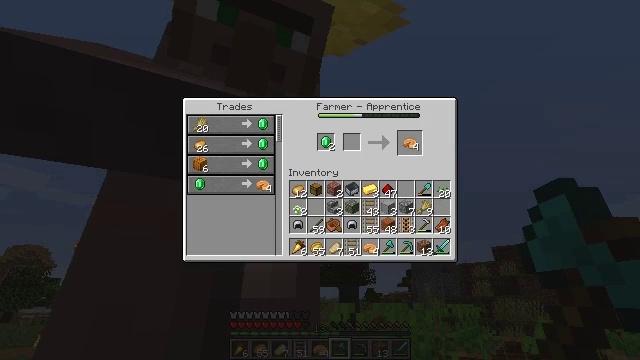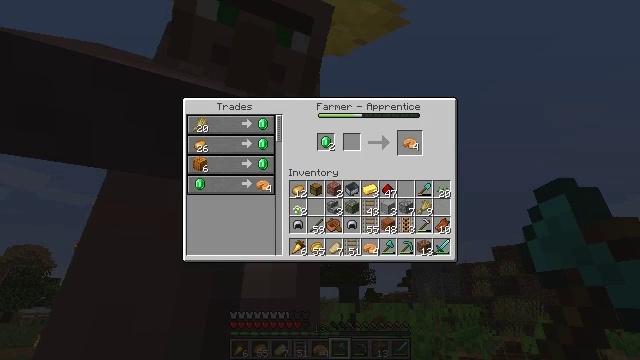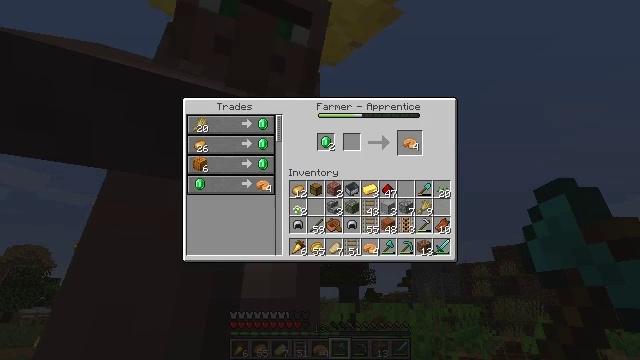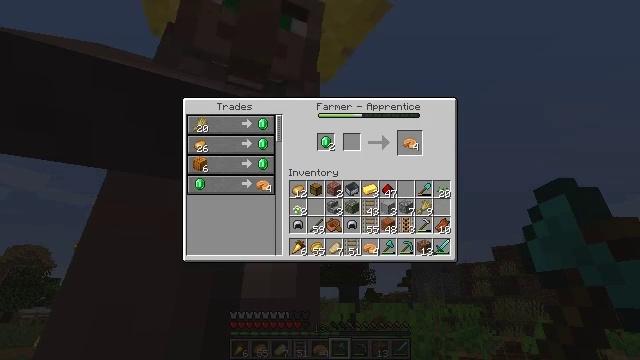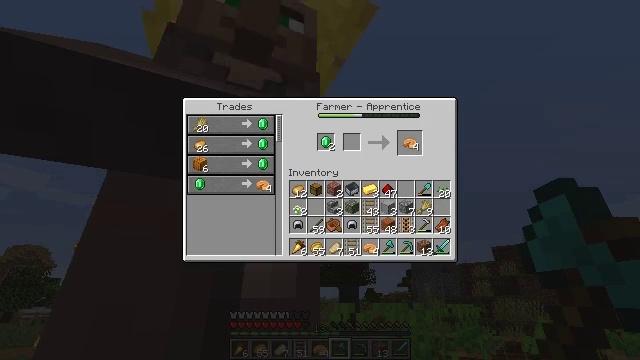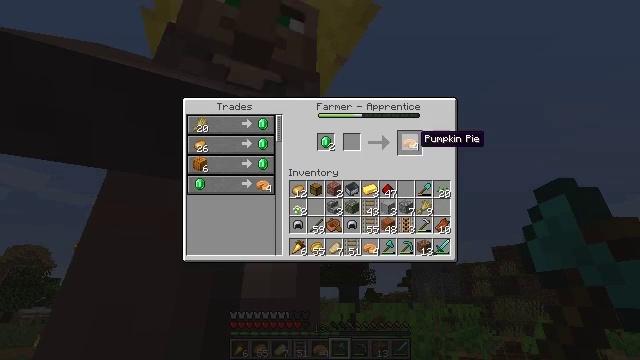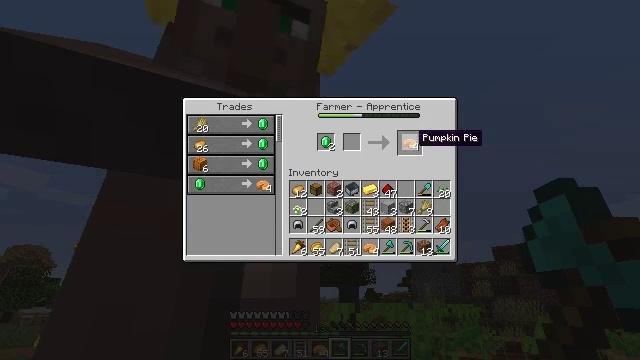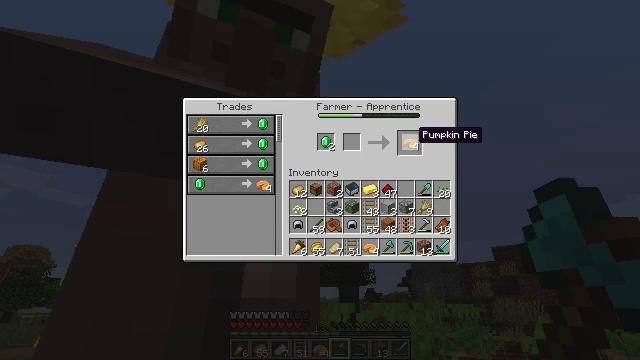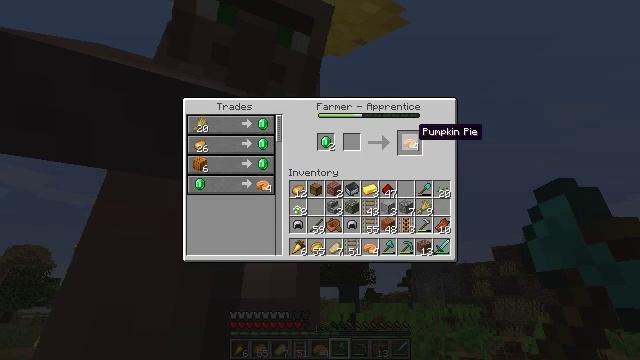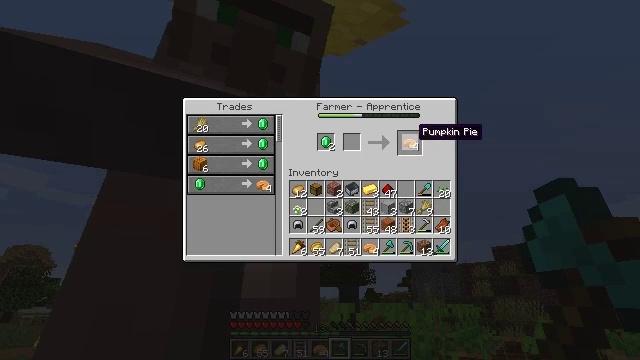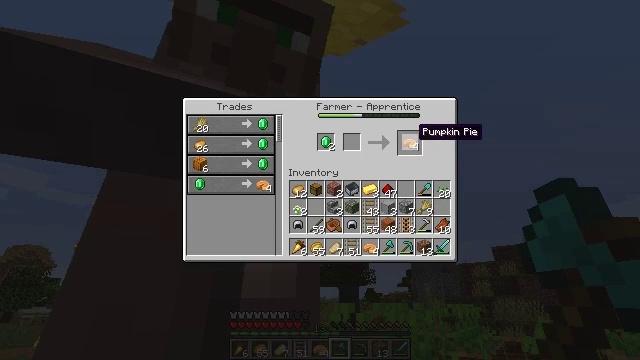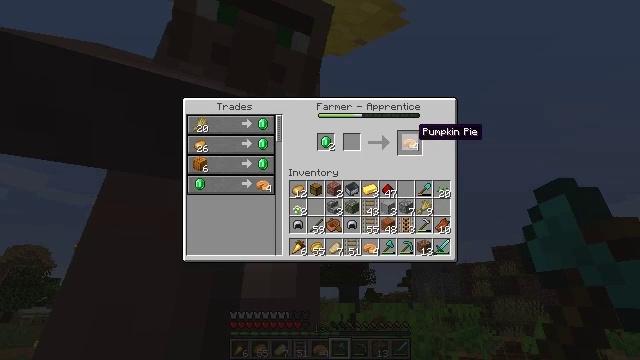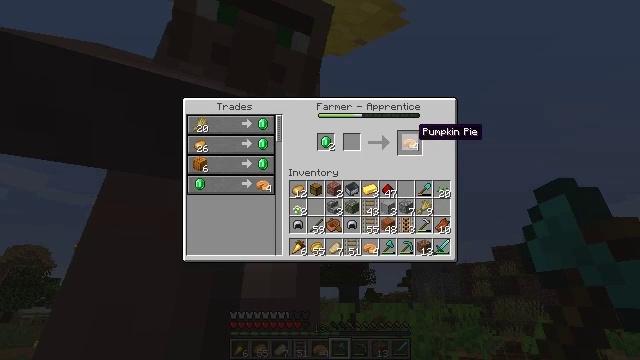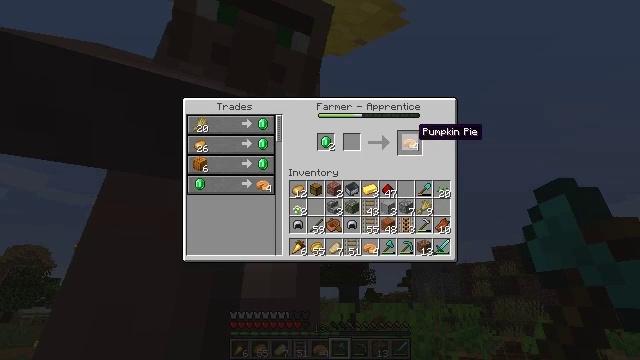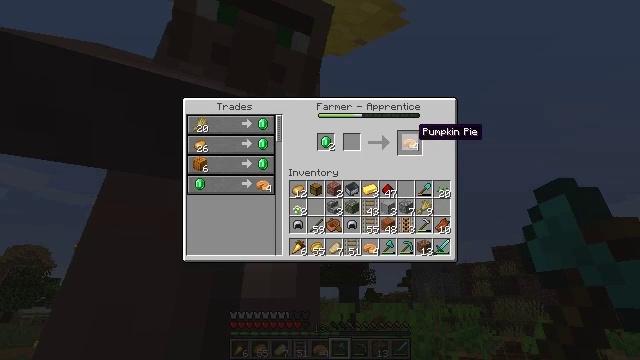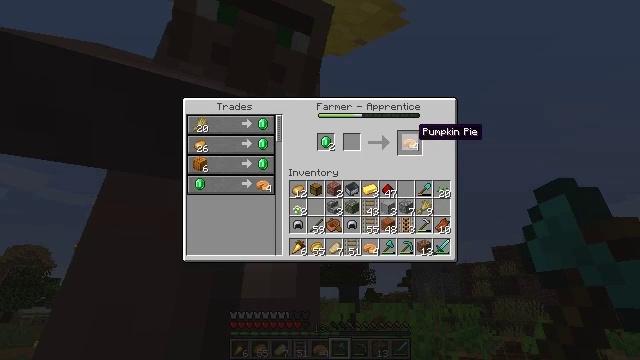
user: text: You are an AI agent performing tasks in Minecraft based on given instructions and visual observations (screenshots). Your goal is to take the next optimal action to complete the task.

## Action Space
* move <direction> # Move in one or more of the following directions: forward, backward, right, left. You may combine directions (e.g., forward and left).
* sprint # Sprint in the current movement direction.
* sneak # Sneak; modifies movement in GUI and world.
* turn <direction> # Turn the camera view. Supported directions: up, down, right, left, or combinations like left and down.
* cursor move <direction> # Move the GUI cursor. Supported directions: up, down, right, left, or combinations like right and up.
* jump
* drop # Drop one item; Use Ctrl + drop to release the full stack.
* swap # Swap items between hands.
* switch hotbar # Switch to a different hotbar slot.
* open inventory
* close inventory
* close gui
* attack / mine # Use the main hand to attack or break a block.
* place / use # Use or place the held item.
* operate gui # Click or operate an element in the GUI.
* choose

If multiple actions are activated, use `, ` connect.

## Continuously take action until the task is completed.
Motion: motion action
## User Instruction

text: Take pumpkin, sugar, and egg to craft a pumpkin pie.
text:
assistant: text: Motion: sneak, cursor move right and up
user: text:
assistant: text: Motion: sneak
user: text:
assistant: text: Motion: sneak, cursor move up
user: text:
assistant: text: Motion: sneak, cursor move left and up
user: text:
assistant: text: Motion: sneak
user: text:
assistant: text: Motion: sneak
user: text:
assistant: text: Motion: sneak
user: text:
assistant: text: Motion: sneak
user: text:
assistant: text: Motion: sneak
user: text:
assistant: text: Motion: sneak
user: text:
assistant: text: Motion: sneak
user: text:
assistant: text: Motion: sneak
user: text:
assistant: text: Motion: sneak
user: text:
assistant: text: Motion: sneak
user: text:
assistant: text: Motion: sneak
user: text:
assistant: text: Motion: sneak
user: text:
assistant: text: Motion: sneak
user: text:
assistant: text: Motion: sneak
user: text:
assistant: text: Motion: sneak
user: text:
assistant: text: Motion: sneak
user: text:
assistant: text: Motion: sneak, operate gui
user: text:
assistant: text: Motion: sneak, operate gui
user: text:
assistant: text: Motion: sneak
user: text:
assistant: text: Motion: sneak
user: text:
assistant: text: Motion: sneak
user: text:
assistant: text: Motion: sneak